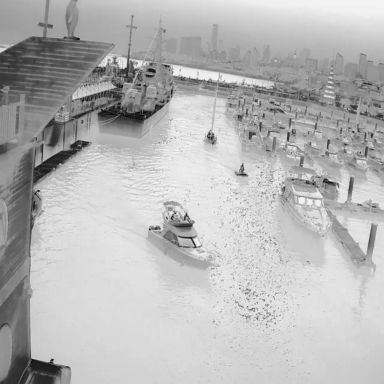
There are three sailboats in the infrared image.